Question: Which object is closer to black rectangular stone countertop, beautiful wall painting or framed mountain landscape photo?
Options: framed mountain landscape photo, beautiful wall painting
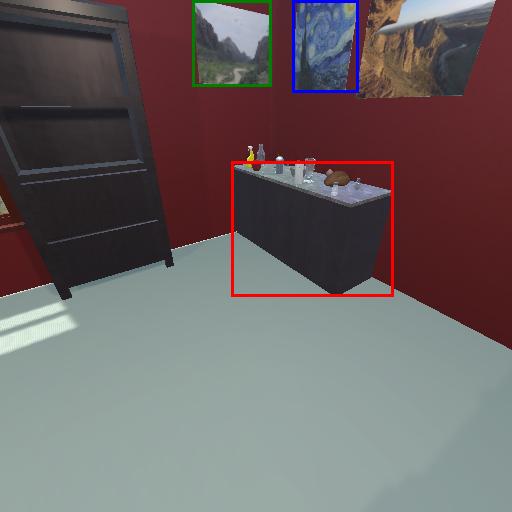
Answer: framed mountain landscape photo